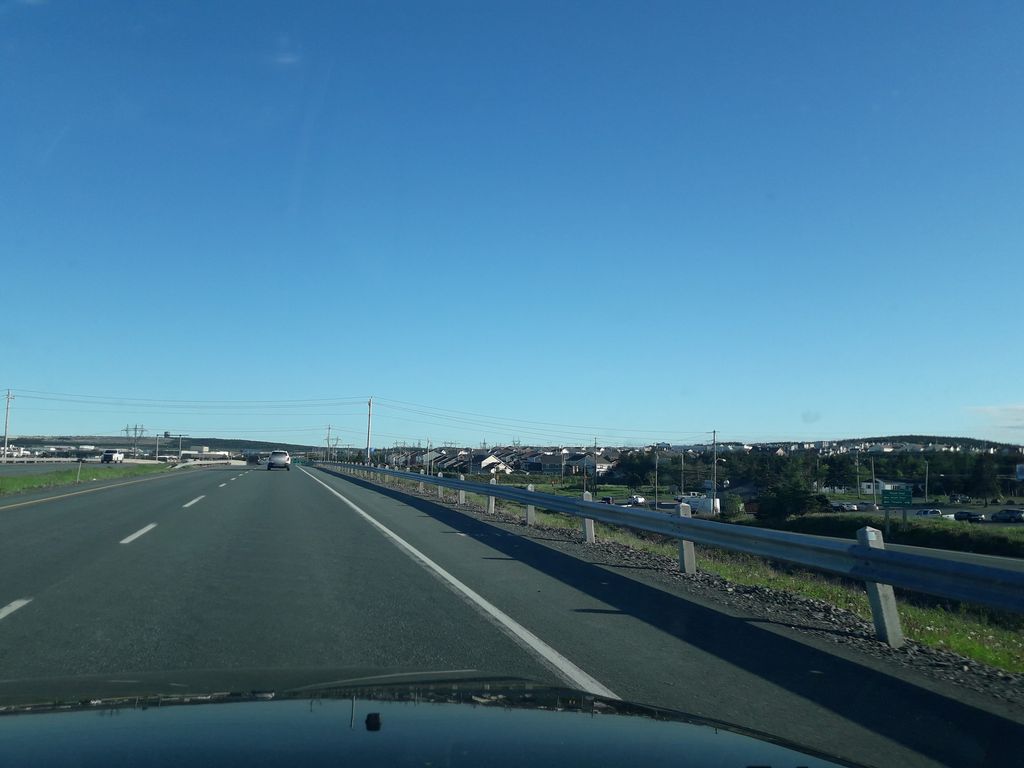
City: st_johns